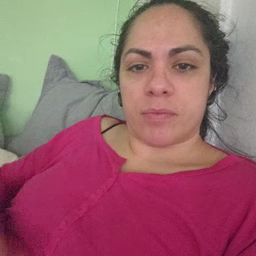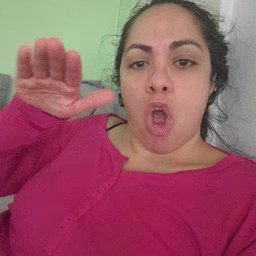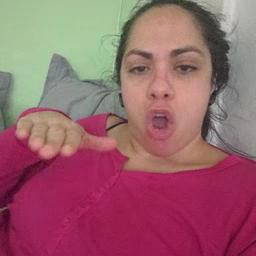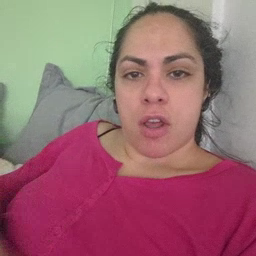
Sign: on